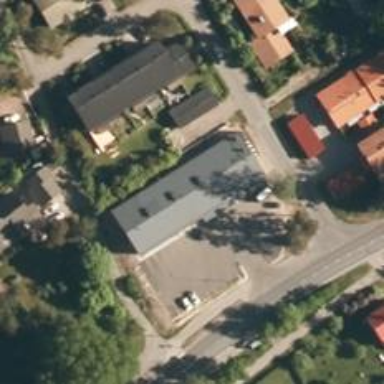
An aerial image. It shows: Convenience shop.